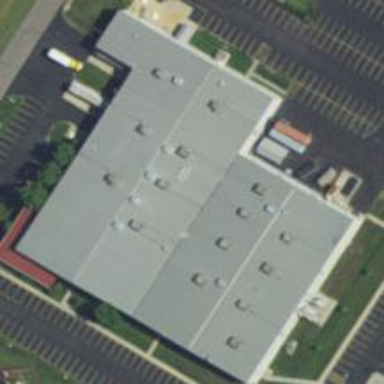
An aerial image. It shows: Industrial building.